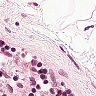
Metastatic tissue present: no